Question: I want to customize my TableViewCell, it just fill with one image. And I tried to resize the frame of both the cell and my imageview, but when I run this program, I can't see my image on the screen.
Here is my code about the customer cell:
'''
- (instancetype)initWithStyle:(UITableViewCellStyle)style reuseIdentifier:(NSString *)reuseIdentifier {
self = [super initWithStyle:style reuseIdentifier:reuseIdentifier];
if (self) {
[self initLayout];
}
return self;
}
- (void)setSelected:(BOOL)selected animated:(BOOL)animated {
[super setSelected:selected animated:animated];
// Configure the view for the selected state
}
- (void)initLayout {
self.imageView.frame = self.contentView.frame;
[self addSubview:_image];
}
- (void)resizeWithWidth:(NSInteger)width {
// I want the picture's width equal to the screen's, and the picture's height is 1/3 of its width
CGRect frame = [self frame];
frame.size.width = width;
frame.size.height = width / 3;
self.frame = frame;
self.imageView.frame = frame;
}
'''
And in my TableViewController, I get the cell in this way:
'''
- (UITableViewCell *)tableView:(UITableView *)tableView cellForRowAtIndexPath:(NSIndexPath *)indexPath {
IntroductViewCell *cell = [tableView dequeueReusableCellWithIdentifier:@"introductcell" forIndexPath:indexPath];
// Configure the cell...
if (cell) {
cell = [[IntroductViewCell alloc] initWithStyle:UITableViewCellStyleDefault reuseIdentifier:@"introductcell"];
}
cell.imageView.contentMode = UIViewContentModeScaleAspectFill;
if (indexPath.row == 0) {
cell.imageView.image = [UIImage imageNamed:@"1.jpeg"];
} else if (indexPath.row == 1) {
cell.imageView.image = [UIImage imageNamed:@"2.jpeg"];
}
cell.selectionStyle = UITableViewCellSelectionStyleNone;
[cell resizeWithWidth:[UIScreen mainScreen].bounds.size.width];
return cell;
}
'''
And, this is what I see when I run my program:

I noticed that for each cell, there is some space. How can I remove them?
I tried to remove the line: 'cell.selectionStyle = UITableViewCellSelectionStyleNone;' in cellForIndex, and I found when click the second cell, it shows the image, but I still can not see the first image in the first cell, is there some relationship?
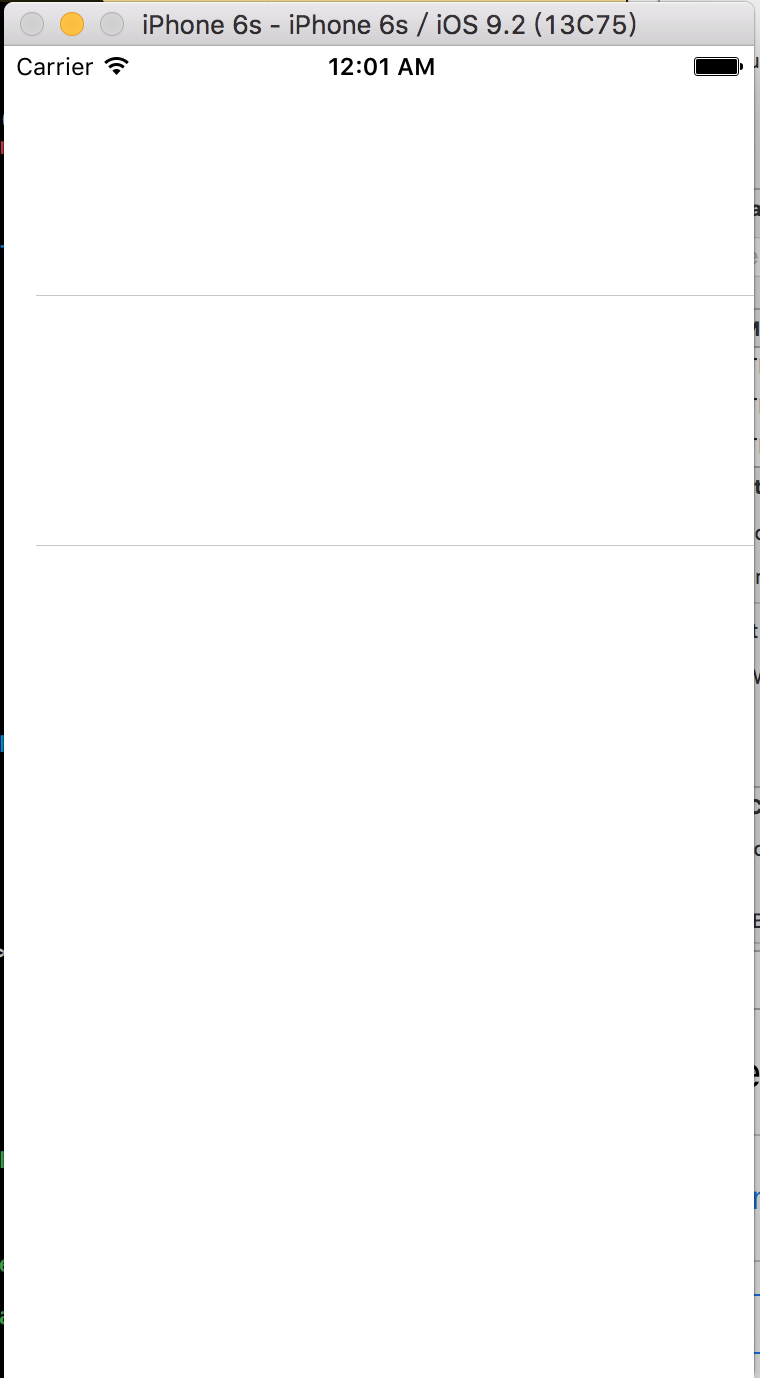
Answer: The problem is with this line:
'''
IntroductViewCell *cell = [tableView dequeueReusableCellWithIdentifier:@"introductcell" forIndexPath:indexPath];
'''
Change it to:
'''
IntroductViewCell *cell = [tableView dequeueReusableCellWithIdentifier:@"introductcell"];
'''
To remove the separator line, use:
'''
tableView.separatorStyle = UITableViewCellSeparatorStyleNone;
'''